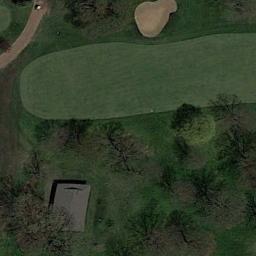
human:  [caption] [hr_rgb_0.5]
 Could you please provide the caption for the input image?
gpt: There is a bunker and a path on a large green lawn in a golf course with many trees and a building .

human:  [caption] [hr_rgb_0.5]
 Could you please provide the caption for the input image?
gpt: The golf course has a fairway, Some barrier trees and a sandpit and a house is also in the golf course .

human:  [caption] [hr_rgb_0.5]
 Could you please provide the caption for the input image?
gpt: There are six bunkers scattered along the road .

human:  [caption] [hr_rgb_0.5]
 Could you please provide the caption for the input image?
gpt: There are numerous trees beside the golf course .

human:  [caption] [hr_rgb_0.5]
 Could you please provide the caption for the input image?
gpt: There are some trees and a building on the golf course .